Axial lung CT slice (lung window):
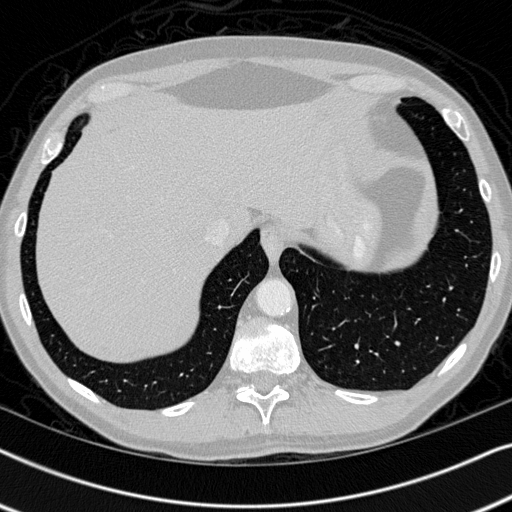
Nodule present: no